Question: I'm a rookie to programming. I've been trying to build an app and been getting these errors as seen in the screenshot. I've tried the "Invalid Caches/Restart" but it didn't help. What am I doing wrong here?

EDIT: Sorry for earlier ignorance. I've added the code snippets.
Login.Java:
'''
package com.example.ankit.mrestro;
import android.content.Intent;
import android.os.Bundle;
import android.support.design.widget.FloatingActionButton;
import android.support.design.widget.Snackbar;
import android.support.v7.app.AppCompatActivity;
import android.support.v7.widget.Toolbar;
import android.view.View;
import android.view.Menu;
import android.view.MenuItem;
import android.widget.Button;
import android.widget.EditText;
import android.widget.TextView;
public class Login extends AppCompatActivity implements View.OnClickListener {
Button blogin;
EditText etUsername, etPassword;
TextView RegisterHere,Skip;
UserLocalStorage userLocalStorage;
@Override
protected void onCreate(Bundle savedInstanceState) {
super.onCreate(savedInstanceState);
setContentView(R.layout.activity_login);
etUsername = (EditText) findViewById(R.id.etUserName);
etPassword = (EditText) findViewById(R.id.etPassword);
RegisterHere = (TextView) findViewById(R.id.RegisterHere);
Skip = (TextView) findViewById(R.id.Skip);
blogin = (Button) findViewById(R.id.blogin);
blogin.setOnClickListener(this);
RegisterHere.setOnClickListener(this);
Skip.setOnClickListener(this);
userLocalStorage= new UserLocalStorage(this);
}
@Override
public void onClick(View v) {
switch (v.getId()){
case R.id.blogin:
User user= new User(null, null);
userLocalStorage.storeUserData(user);
userLocalStorage.SetUserLoggedIn(true);
break;
case R.id.RegisterHere:
startActivity(new Intent(this,Register.class));
break;
case R.id.Skip:
startActivity(new Intent(this,MainActivity.class));
break;
}
}
}
'''
activity_login.xml
'''
<?xml version="1.0" encoding="utf-8"?>
<LinearLayout xmlns:android="http://schemas.android.com/apk/res/android"
xmlns:tools="http://schemas.android.com/tools"
android:layout_width="fill_parent"
android:layout_height="fill_parent"
android:gravity="center"
android:background="@drawable/screen1"
android:orientation="vertical"
tools:ignore="HardcodedText" >
<LinearLayout
android:layout_width="match_parent"
android:layout_height="0dp"
android:layout_weight="1.2"
android:orientation="vertical">
</LinearLayout>
<LinearLayout
android:layout_width="match_parent"
android:layout_height="0dp"
android:layout_weight="0.3"
android:orientation="vertical">
<EditText
android:layout_width="350dp"
android:layout_height="35dp"
android:layout_gravity="center"
android:background="@drawable/text"
android:textColor="#A9A9A9A9"
android:textStyle="normal"
android:textSize="20sp"
android:textAlignment="center"
android:text="Username"/>
</LinearLayout>
<LinearLayout
android:layout_width="match_parent"
android:layout_height="0dp"
android:layout_weight="0.4"
android:orientation="vertical">
<EditText
android:layout_width="350dp"
android:layout_height="35dp"
android:layout_gravity="center"
android:background="@drawable/text"
android:textColor="#A9A9A9A9"
android:textStyle="normal"
android:textSize="20sp"
android:textAlignment="center"
android:text="Password"/>
</LinearLayout>
<LinearLayout
android:layout_width="match_parent"
android:layout_height="0dp"
android:layout_weight="0.8"
android:orientation="vertical">
<Button
android:layout_width="@android:dimen/thumbnail_width"
android:layout_height="@android:dimen/app_icon_size"
android:layout_gravity="center"
android:background="@drawable/button"
android:textColor="#ffffff"
android:textStyle="bold"
android:textSize="20dp"
android:text="Login"/>
</LinearLayout>
<LinearLayout
android:layout_width="match_parent"
android:layout_height="0dp"
android:layout_weight="0.2"
android:orientation="vertical">
<Button
android:layout_width="120dp"
android:layout_height="25dp"
android:layout_gravity="center"
android:background="@null"
android:textColor="#ffffff"
android:textStyle="bold"
android:textSize="15dp"
android:text="Register"/>
</LinearLayout>
<LinearLayout
android:layout_width="match_parent"
android:layout_height="0dp"
android:layout_weight="0.4"
android:orientation="vertical">
<Button
android:layout_width="120dp"
android:layout_height="25dp"
android:layout_gravity="center"
android:background="@null"
android:textColor="#ffffff"
android:textStyle="bold"
android:textSize="15dp"
android:text="Skip"/>
</LinearLayout>
</LinearLayout>
'''
Thanks for help guys!
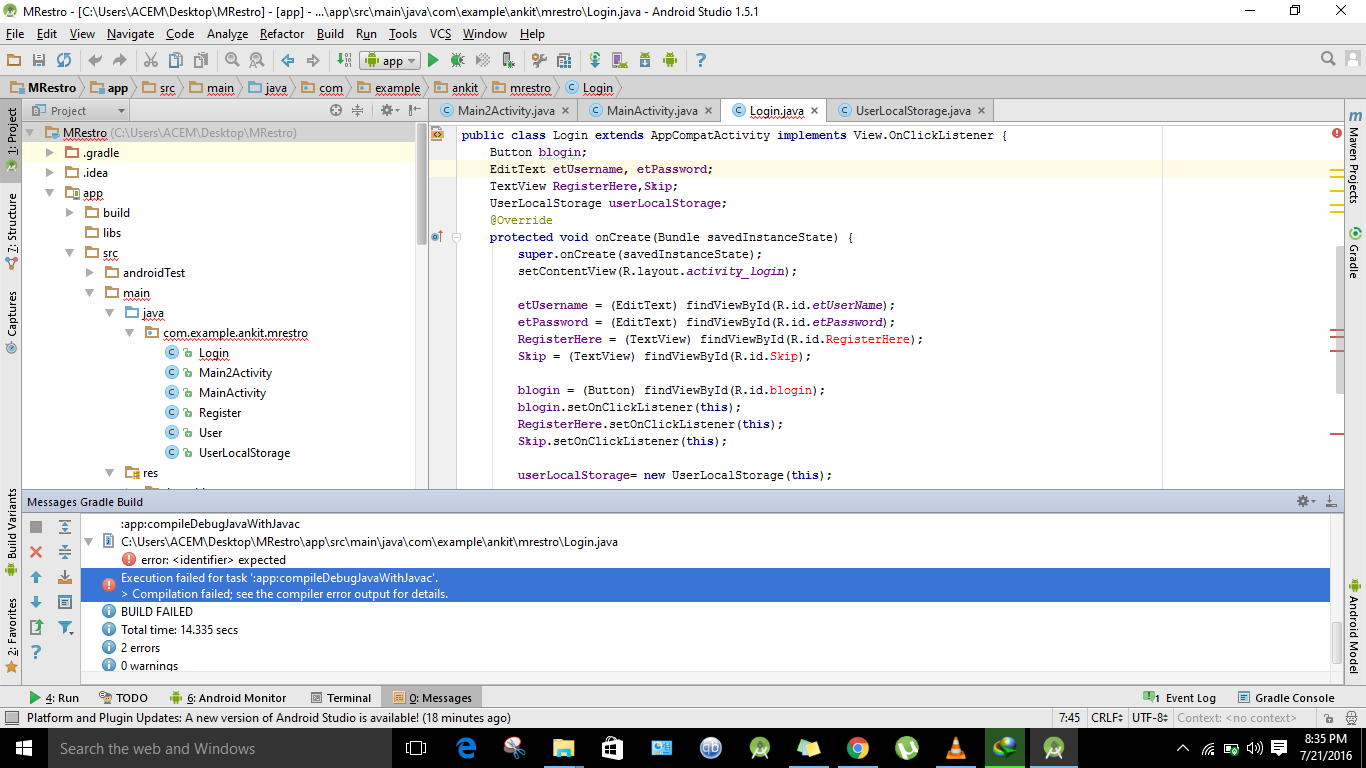
Answer: Look at your activity_login.xml to ensure that the ID's you are trying to reference are linked to your UI elements in the layout file. It seems like you are trying to link the class level variable to itself in the findViewById() instead of linking the variable to the ID's in the layout file of the corresponding UI elements.
EDIT:
None of your UI elements (EditText fields, Buttons, or even LinearLayouts) have ID's associated with them. You can either double click the elements when viewing activity_login.xml in the 'Desgin' view to set an ID for the specific element. Otherwise, you can define an ID for the element in the 'Properties' window or explicitly write out 'android:id="@+id/yourIDHere"' in the 'Text' view of the layout file. Whatever you decide to make your ID, you then must call that in name in findViewById() like so: 'findViewById(R.id.yourIDHere);'.
Hope this helps!